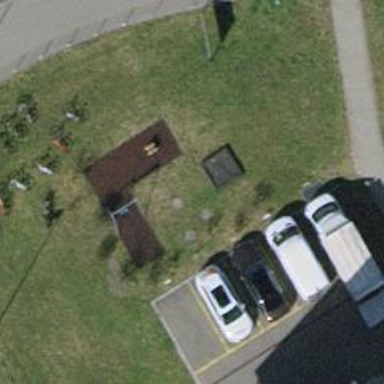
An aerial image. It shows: Sandpit at the playground.